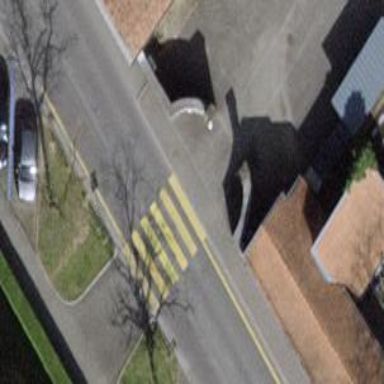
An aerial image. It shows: Uncontrolled zebra crossing with zebra markings.